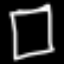
Label: square